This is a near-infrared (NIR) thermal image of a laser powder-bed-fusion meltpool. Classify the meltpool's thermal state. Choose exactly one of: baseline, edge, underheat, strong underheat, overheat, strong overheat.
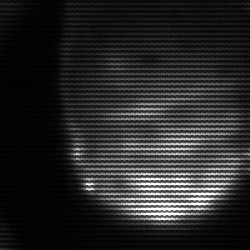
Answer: edge